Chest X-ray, PA view. Patient: 56 years old, sex F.
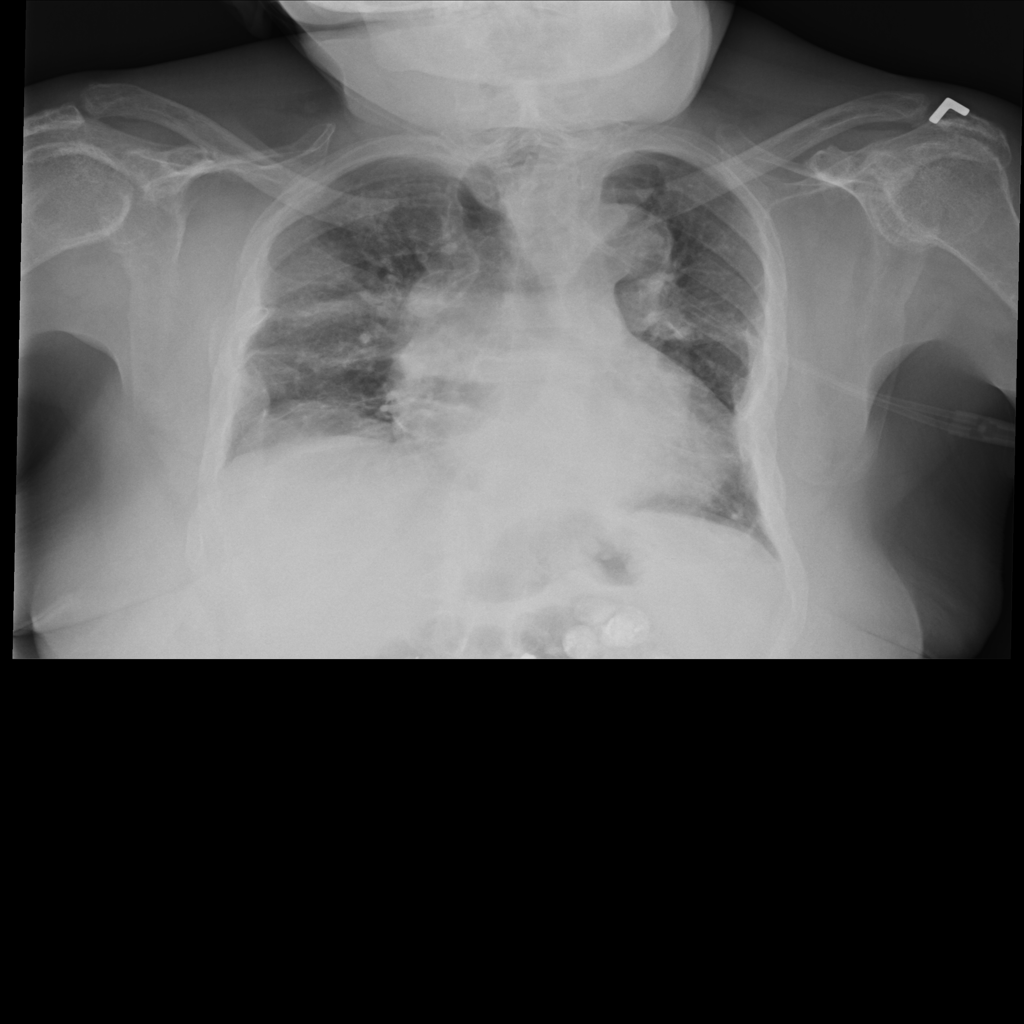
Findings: Pleural_Thickening